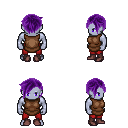
a pixel art fantasy rpg character, male body template, dark elf, purple skin, brown tunic, red pants, purple pixie cut hairstyle, maroon shoes, four views (front, back, left, right), 2x2 character sprite sheet, small pixel art, hard edges, no anti-aliasing